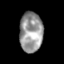
Tissue: skin
Cell type: Epithelial cells
Senescence score: 0.2776
Nuclear area (px): 908
Mean DAPI intensity: 152.113